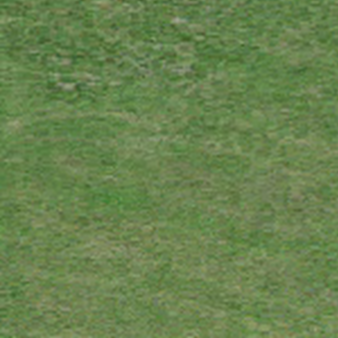
Label: other